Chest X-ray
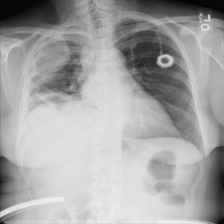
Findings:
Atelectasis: negative
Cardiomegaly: negative
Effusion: negative
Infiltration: negative
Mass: positive
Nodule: negative
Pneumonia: negative
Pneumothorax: negative
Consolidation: negative
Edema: negative
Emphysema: negative
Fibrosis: negative
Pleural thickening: negative
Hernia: negative